Field crop: maize
Growth stage: 2
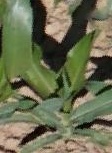
Species: maize